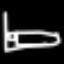
Label: bed